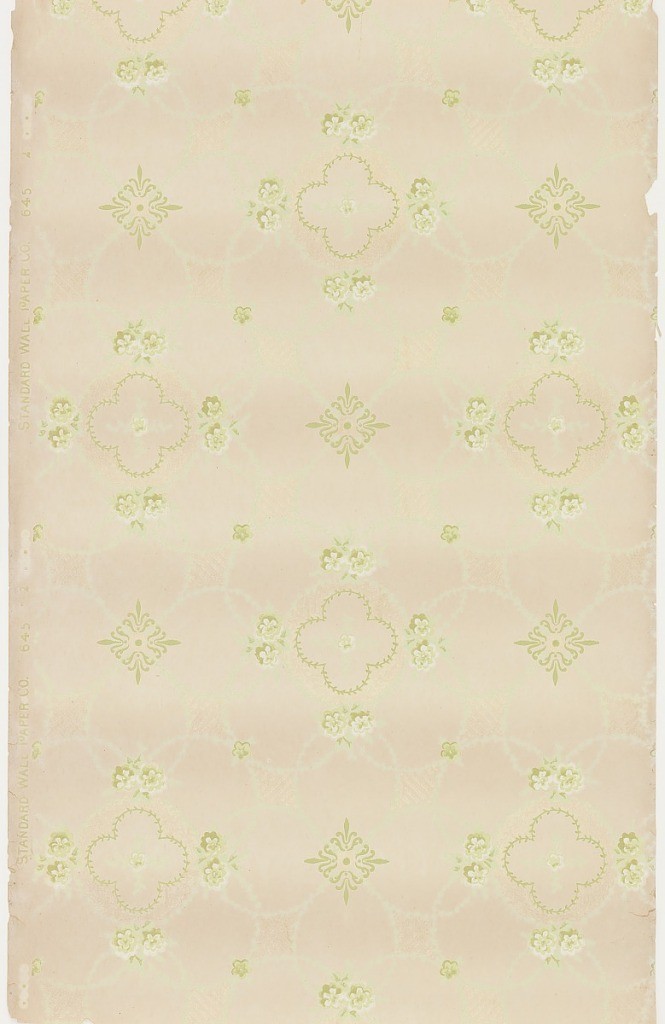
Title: Ceiling paper
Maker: Standard Wall-Paper Company, Standard Wall-Paper Company, Pittsburgh, Pennsylvania
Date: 1905–1915
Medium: Machine-printed paper, liquid mica
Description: Floral medallions with small rose center, lage and feather quatrefoil, lag and feather wreaths and four sets of two-rose bouquets. Surrounding the medallions are lag and feather wreaths which connect to fleurons, small flower motifs and striped diamonds. Printed in greens, white and light yellow liquid mica on beige ground. Printed in selvedge: "Standard Wall Paper Co." pattern number "645" "2"